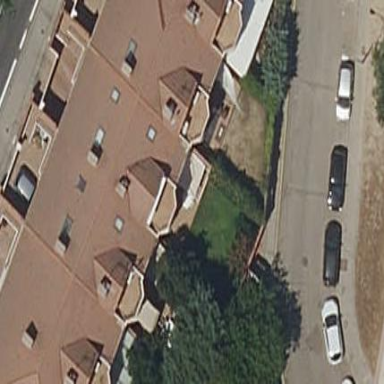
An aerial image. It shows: Terrace building.